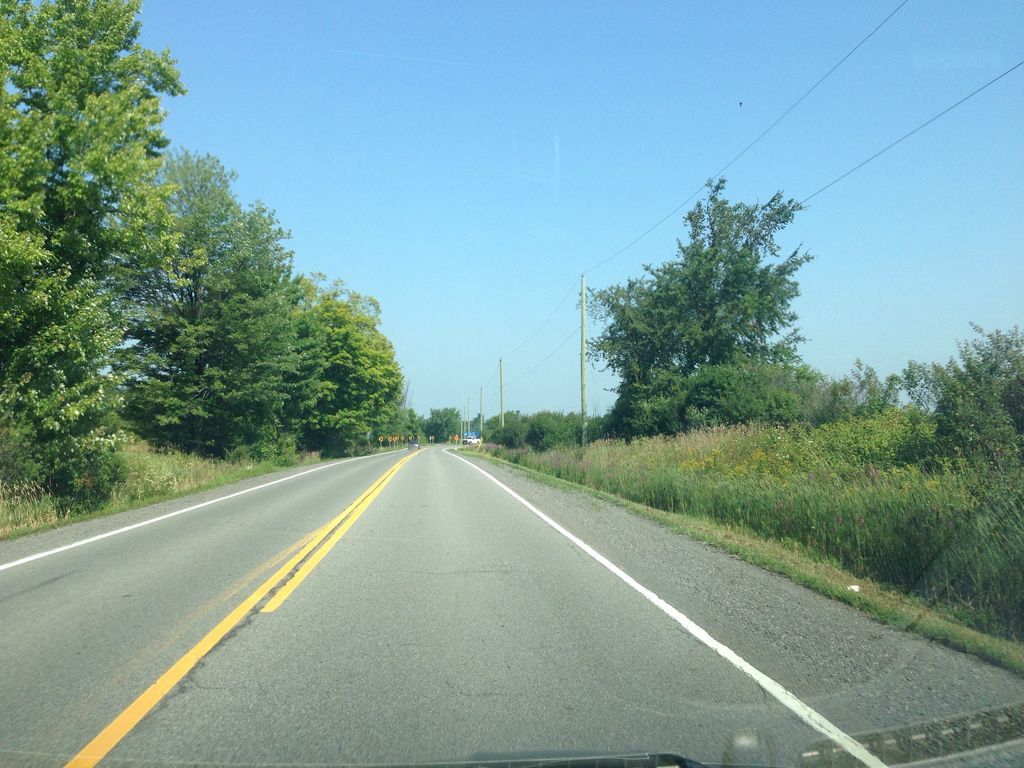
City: ottawa-gatineau